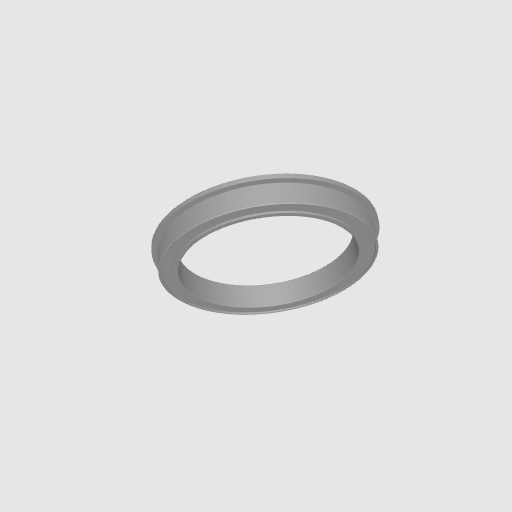
Part: Bearing32ID39OD